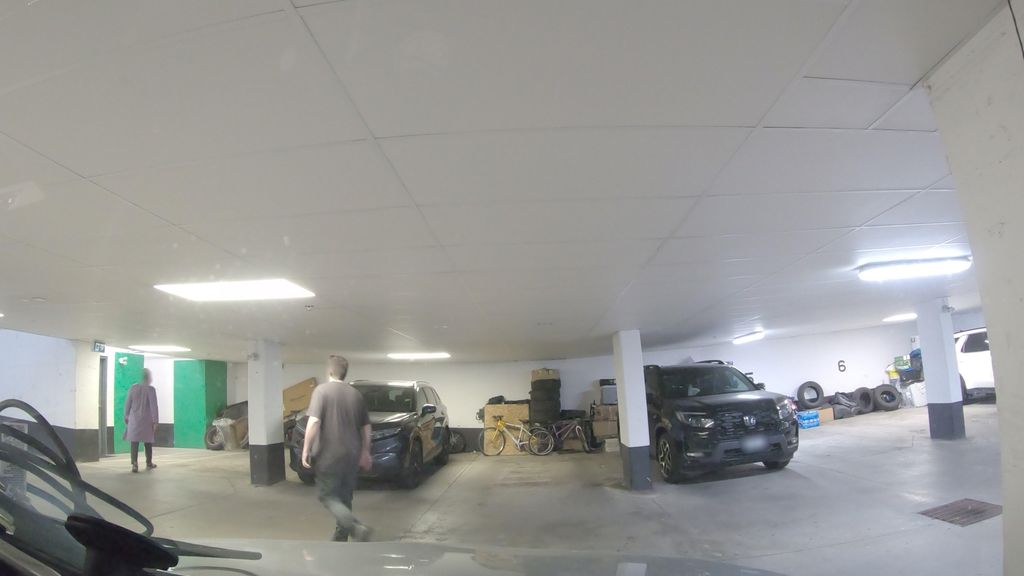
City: toronto